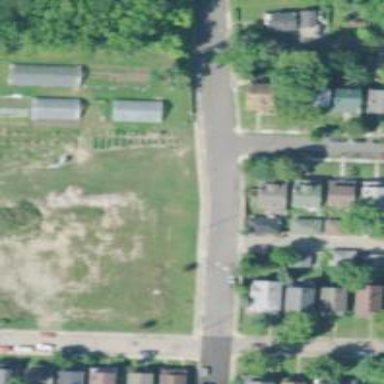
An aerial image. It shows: Alley classified as service road.